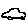
Label: car